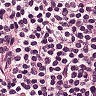
Metastatic tissue present: no